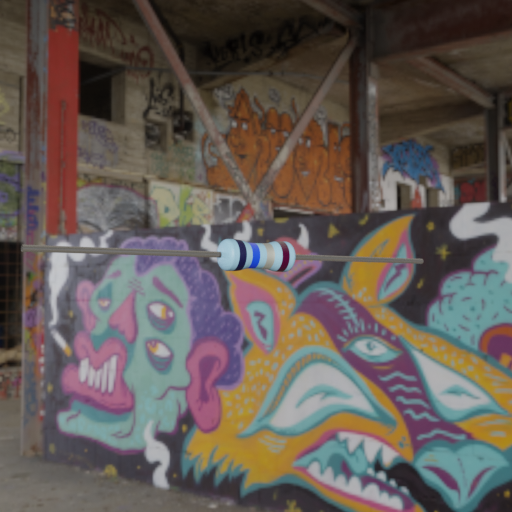
Resistor colour bands (in order): black, blue, silver, black